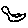
Label: bird